Question: I'm trying to read a super simple piece of JSON to a Scala object:
JSON:
'''
{"base": 100, "sale": 75}
'''
Scala:
'''
import play.api.libs.json._
import play.api.libs.functional.syntax._
case class Price(base: Int, sale: Option[Int])
object Price {
implicit val priceReads = (
(__ \ "base").read[Int] ~
(__ \ "sale").readNullable[Int]
)(Price)
}
'''
This gives me the following error from Play:

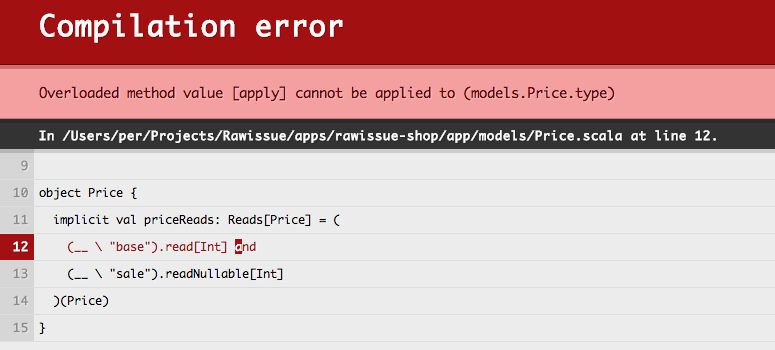
Answer: Try this:
'''
import play.api.libs.json._
import play.api.libs.functional.syntax._
implicit val priceReads:Reads[Price] = (
(__ \ "base").read[Int] ~
(__ \ "sale").readNullable[Int]
)(Price.apply _)
'''
Strange that just passing case class is not working ...